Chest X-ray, PA view. Patient: 20 years old, sex M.
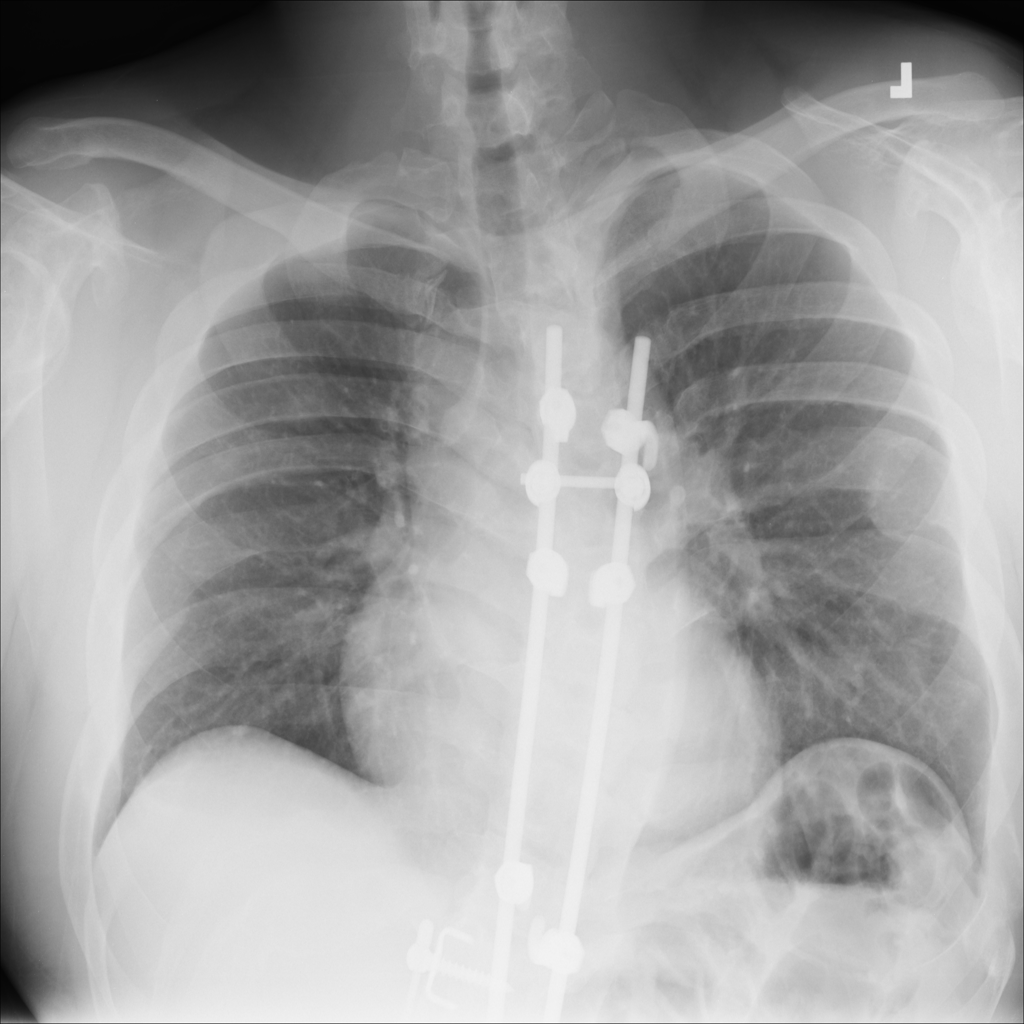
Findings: No Finding